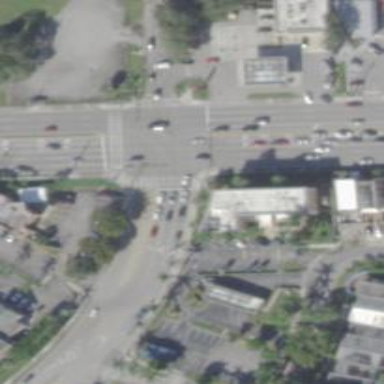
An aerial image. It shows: Crossing road.